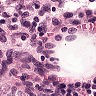
Metastatic tissue present: no